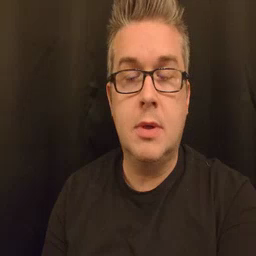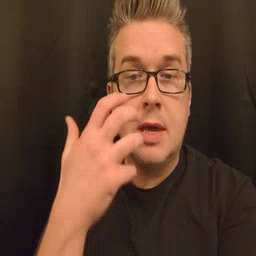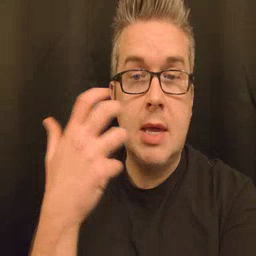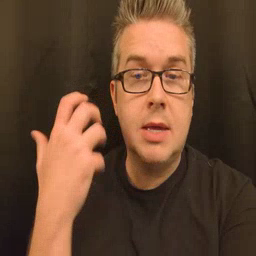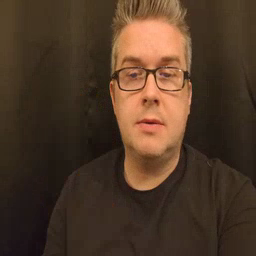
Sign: tiger